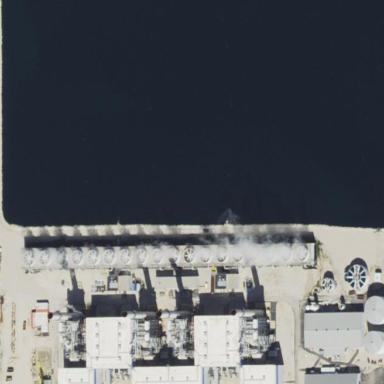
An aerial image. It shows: Power plant.